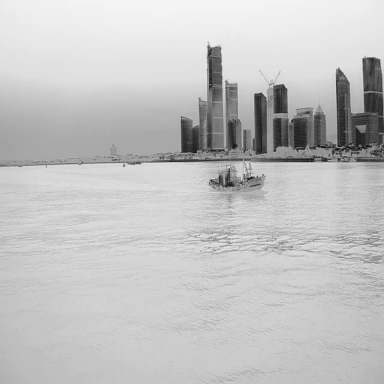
There is a bulk_carrier in the infrared image.